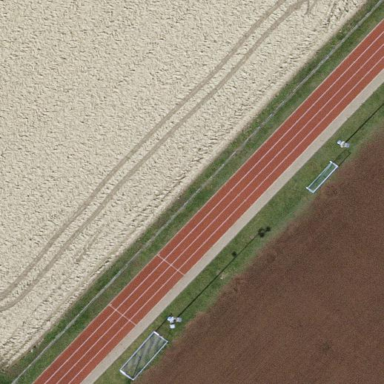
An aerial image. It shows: Track located within leisure land area.